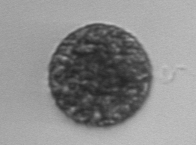
Label: Vicicitus_globosus